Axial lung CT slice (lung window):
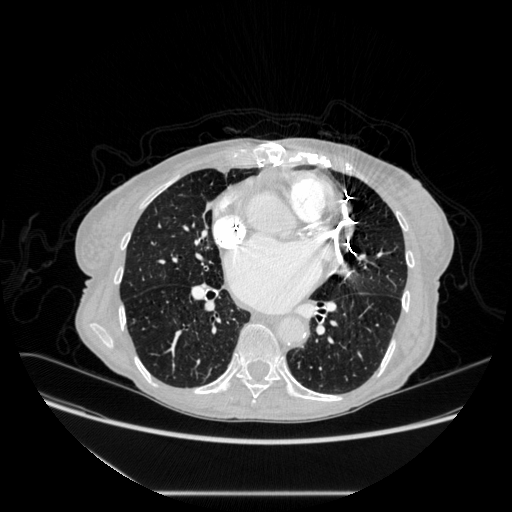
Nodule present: no